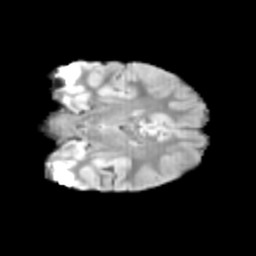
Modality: T2w
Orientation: coronal
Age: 10
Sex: male
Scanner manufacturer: siemens
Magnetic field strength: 3 T
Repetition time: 3.8 s
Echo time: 0.07 s